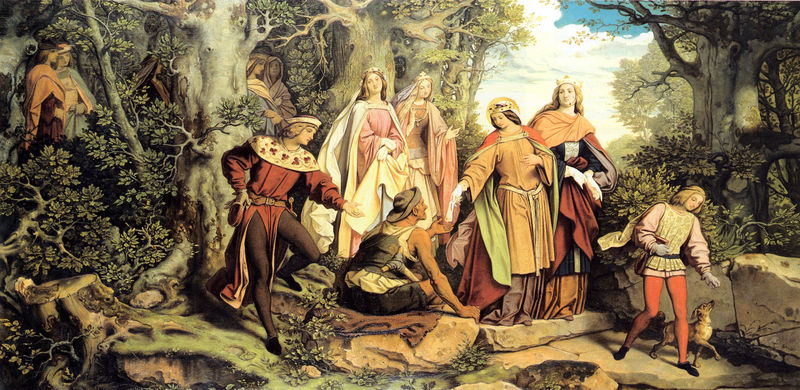
Titel: Der Handschuh der Heiligen Elisabeth
Künstler: Moritz von Schwind
Standort: Weimar
Institution: Kunstsammlungen zu Weimar
Schlagwörter: baum, blau, blätter, dunkel, felsen, gemälde, gruppe, hand, himmel, laub, mann, umhang, weiß, wolken, bäume, frauen, gelb, grün, landschaft, menschen, ocker, sitzen, äste, braun, bunt, damen, frau, grau, handschuhe, hell, hut, kleid, kleider, männer, orange, schmuck, gras, gürtel, hund, rot, tier, tuch, weg, wolke, beige, gesellschaft, haube, leute, blond, jung, kappe, mütze, richter, arm, falten, halten, kleidung, kragen, stein, steine, gesten, ast, feld, natur, stamm, zweige, busch, büsche, gehen, sträucher, gewand, gold, haare, reich, tücher, adel, gewänder, kind, paar, pflanzen, krone, prinzessin, rosa, wald, adelige, deutschland, liebe, schuhe, laufen, steinig, fels, mauer, hof, spazieren, romantik, beobachter, stämme, treppe, gefolge, könig, deutsch, faltenwurf, edel, junge, knie, zeigen, nazarener, strümpfe, alter, lumpen, religion, wandern, wurzel, lichtung, geben, felsig, herrscher, schritt, beutel, reichen, schuh, ritter, gestus, pelzkragen, heiligenschein, wurzeln, nimbus, jäger, jesus, romantisch, wanderer, rinde, sage, kniend, mittelalter, märchen, strumpfhose, bettler, umhänge, versteck, gesträuch, baüme, hofgesellschaft, lokalfarben, strumpfhosen, übergabe, königin, wegrand, heilige, edelmann, antrag, maria, schwind, madonna, almosen, gabe, spende, hofstaat, baumstumpf, joseph, wegesrand, betteln, schar, weisen, zeigegestus, münner, schwindt, hunf, güte, fraz, junker, höflinge, armer, gol, knappe, umhan, übergeben, madonnen, verweisen, schug, tänzelnd, baumstumph, bedürftiger, prinzessinen, stumph, edle damen, gesellscaft